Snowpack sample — Buffalo Mountain, Silverthorne, Colorado, USA (2/22/26, 2:02 PM MST)
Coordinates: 39.622, -106.113
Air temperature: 33 °F
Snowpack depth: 63 cm
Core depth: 30 cm
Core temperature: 24.8 °F
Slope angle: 11°, slope face: 116°
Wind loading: low
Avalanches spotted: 0
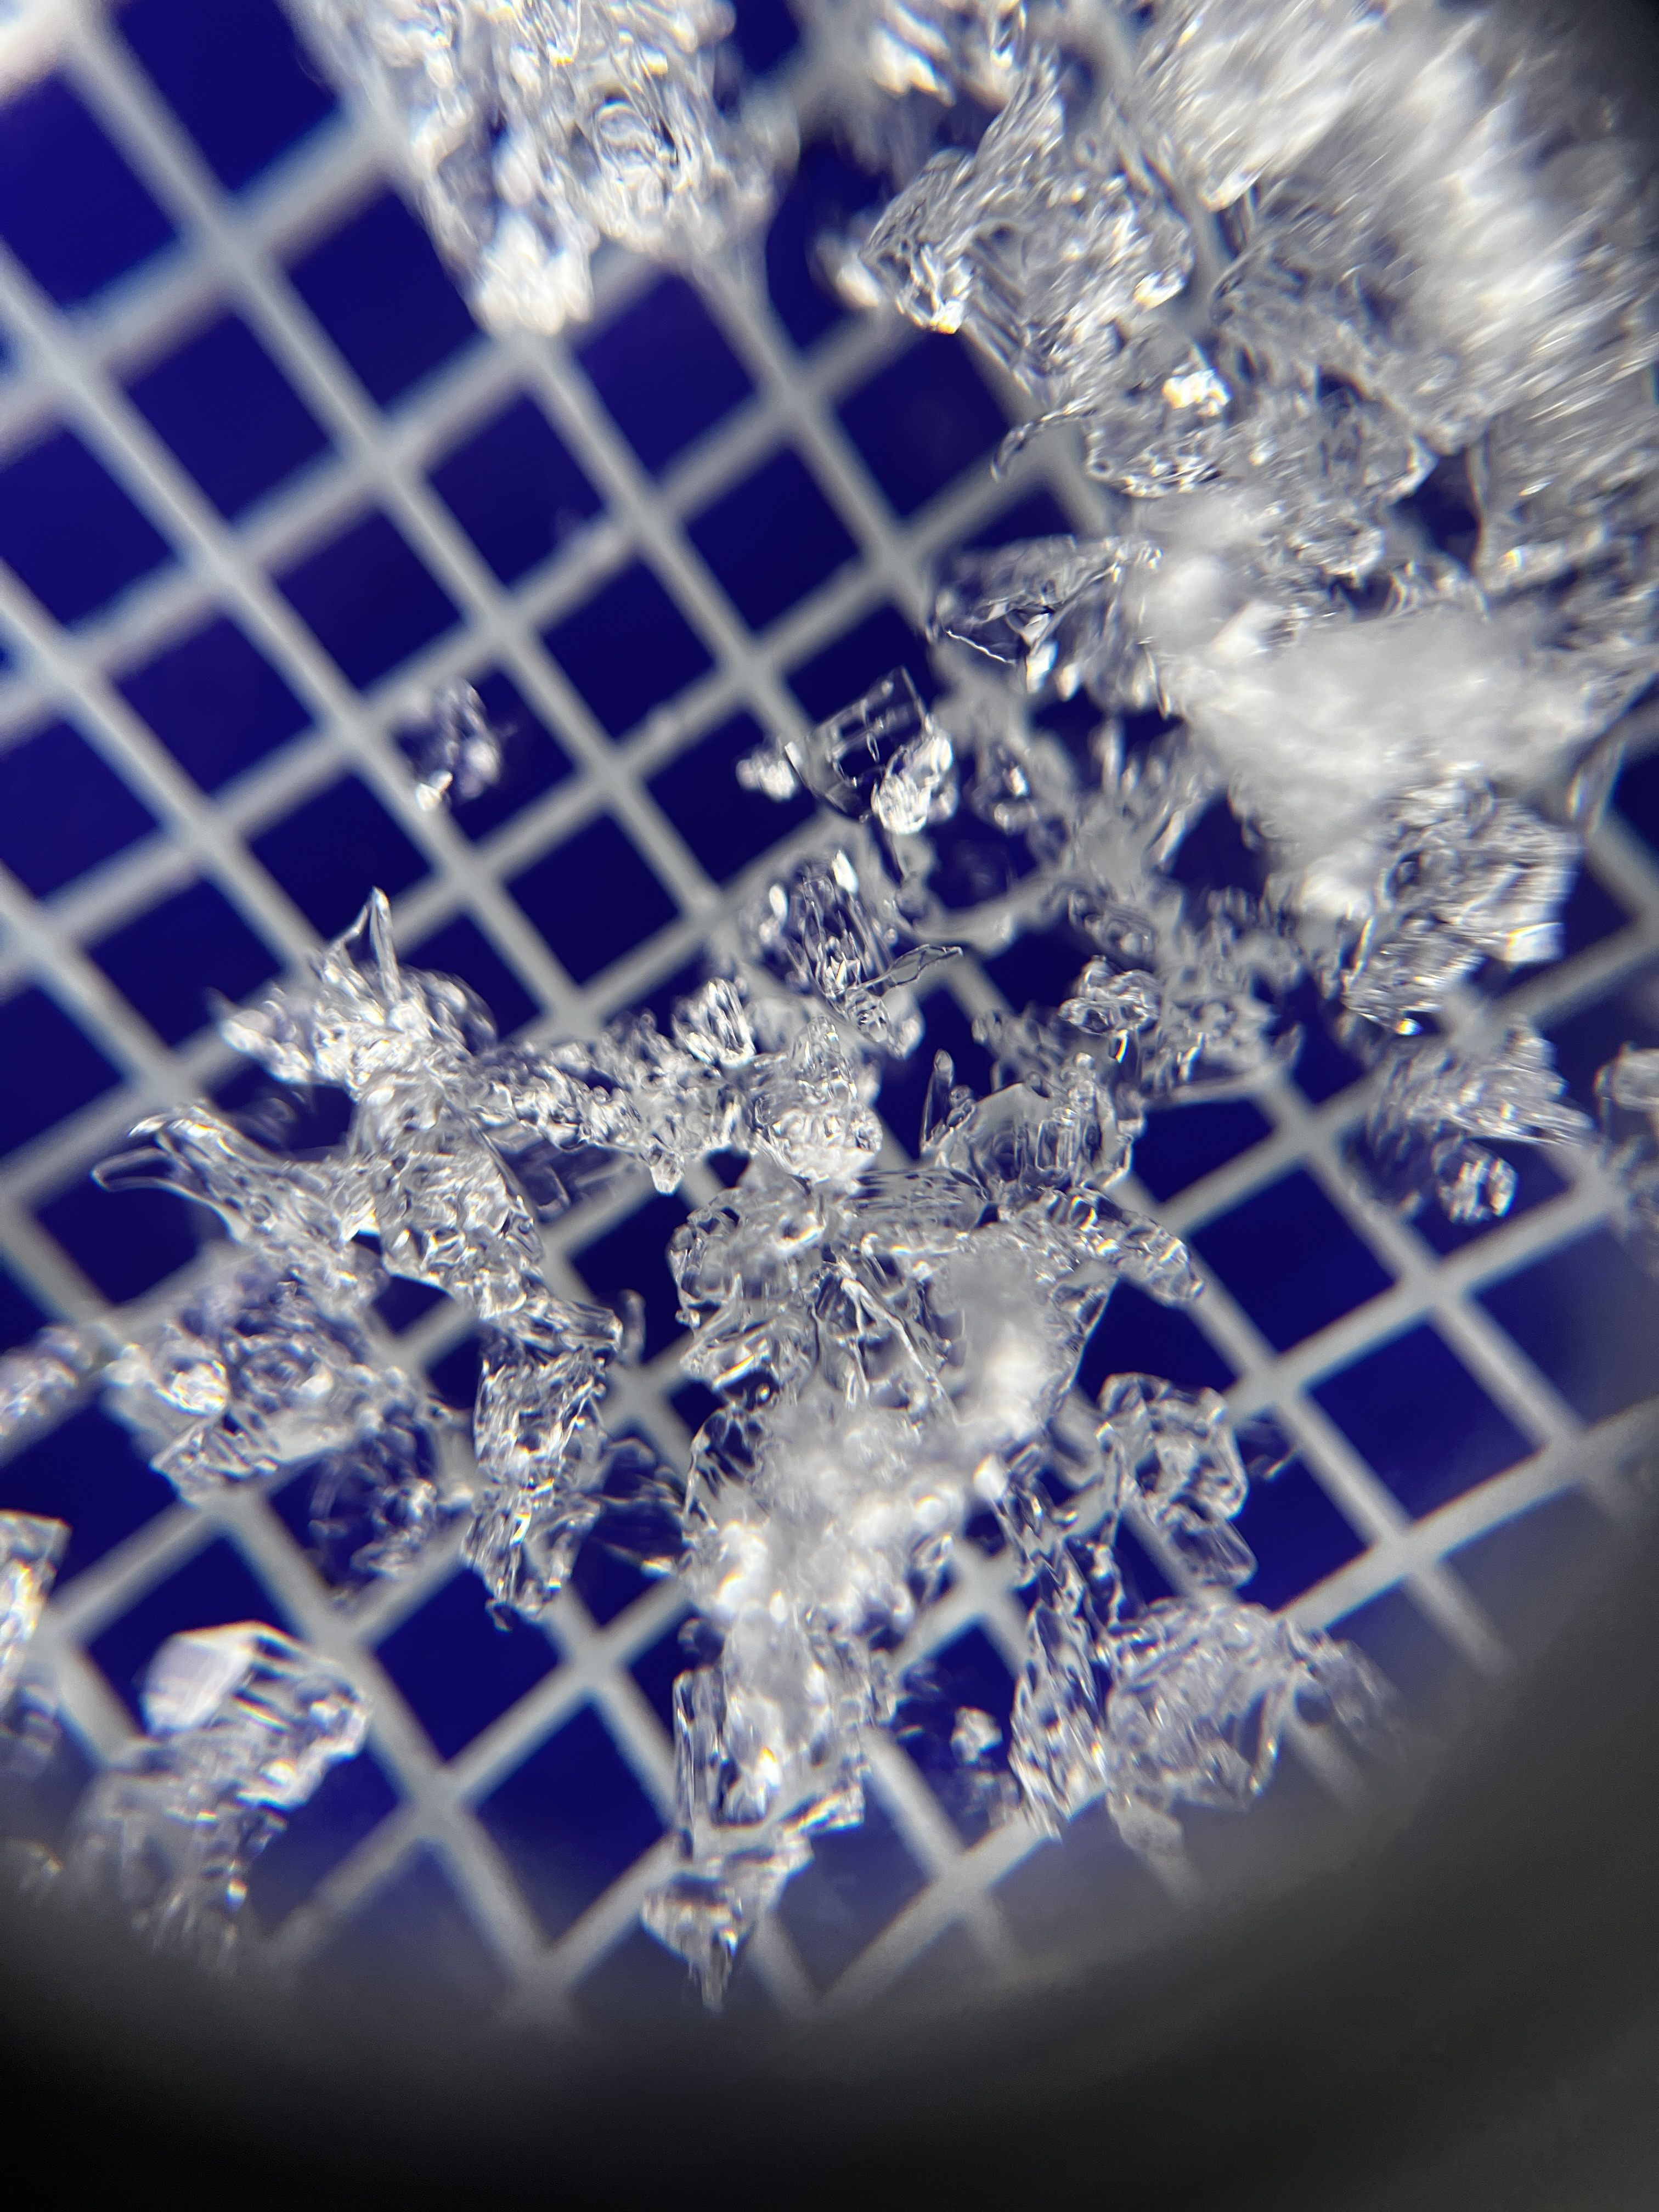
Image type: magnified_profile
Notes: In a firebreak similar to site 1, minimal wind loading with no spotted avalanches (not many faces in view though)